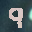
Label: 9